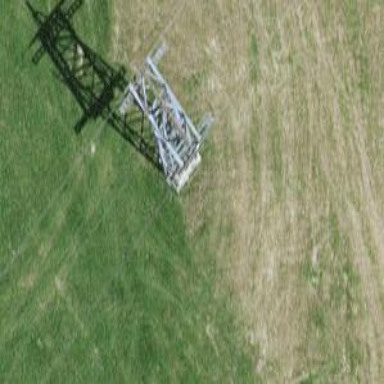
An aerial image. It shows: Pylon for aerialway.